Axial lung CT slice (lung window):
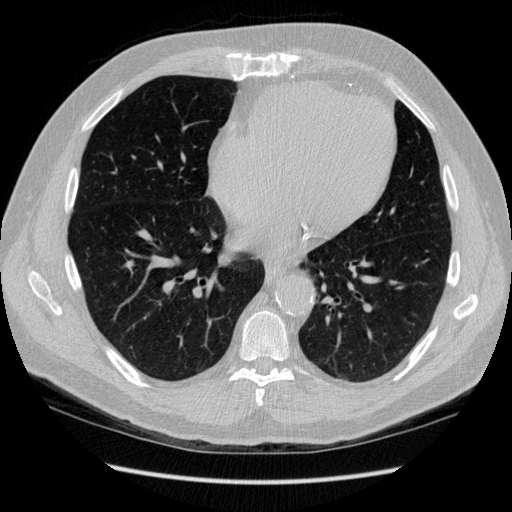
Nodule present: no